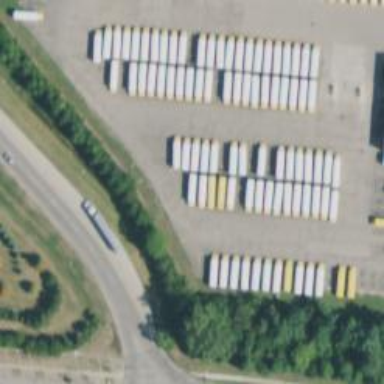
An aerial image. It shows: Industrial area that serves as bus depot.